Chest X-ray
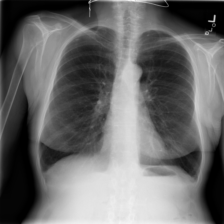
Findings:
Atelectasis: negative
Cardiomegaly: negative
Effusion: negative
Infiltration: negative
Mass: negative
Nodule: negative
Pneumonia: negative
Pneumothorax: negative
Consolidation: negative
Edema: negative
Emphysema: negative
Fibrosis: negative
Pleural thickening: negative
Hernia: negative